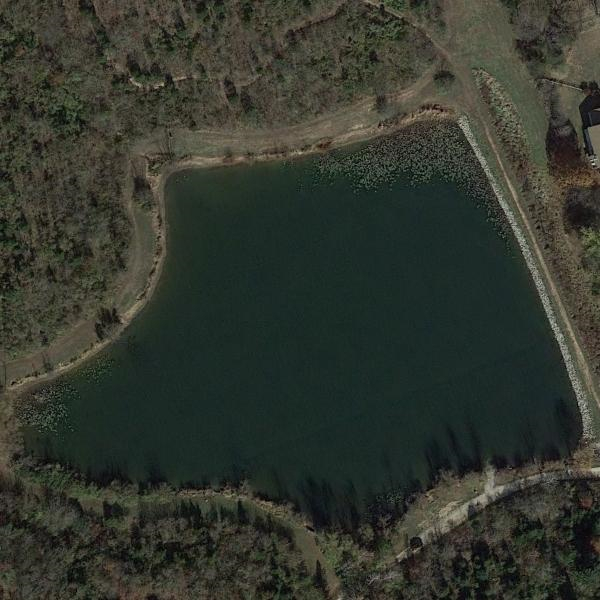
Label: Pond